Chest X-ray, PA view. Patient: 62 years old, sex F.
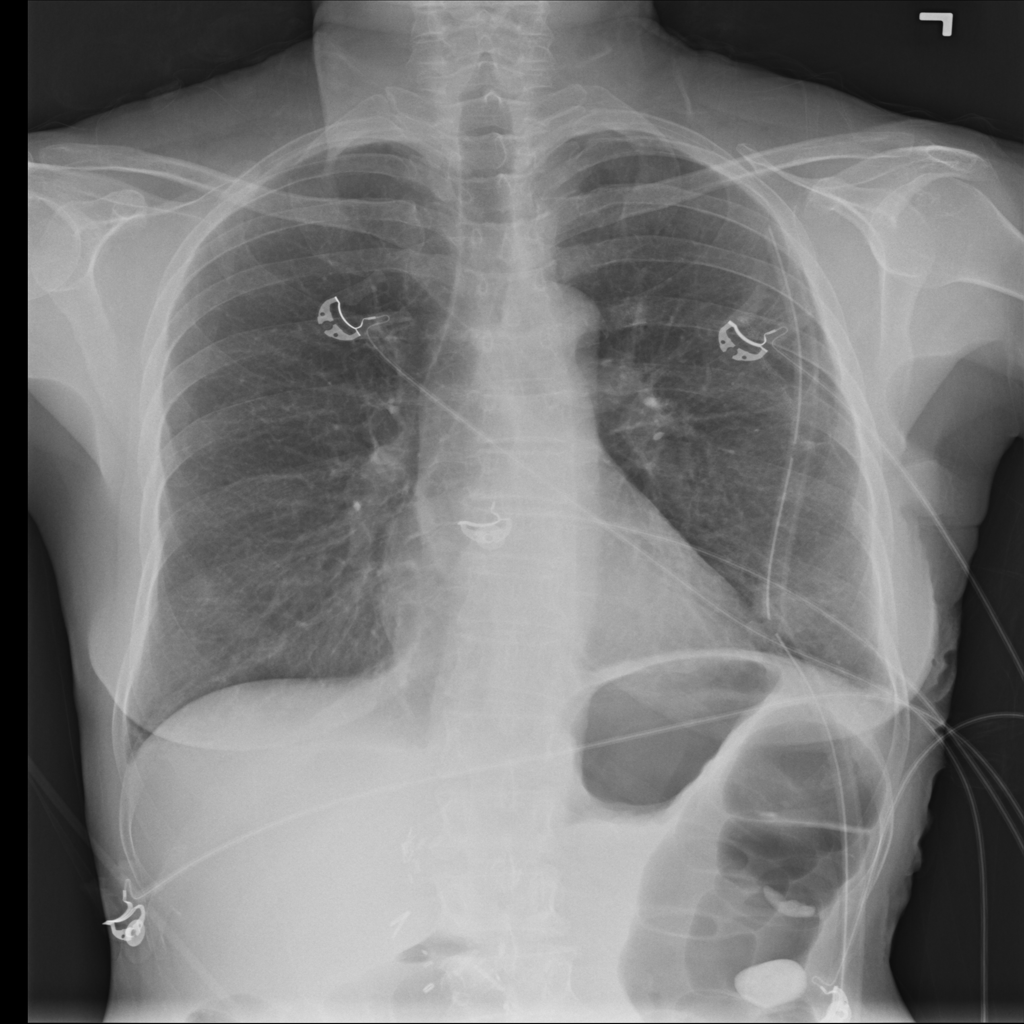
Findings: Pneumothorax